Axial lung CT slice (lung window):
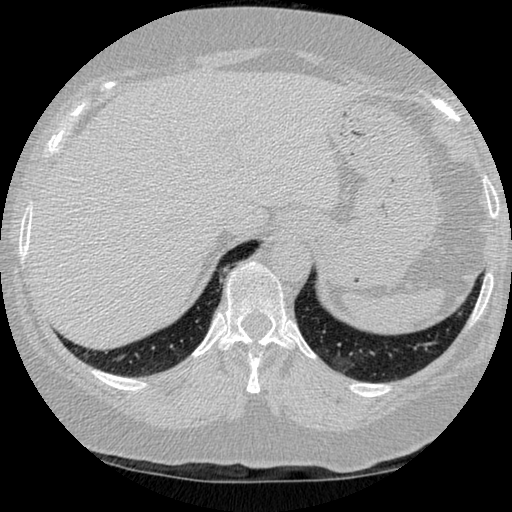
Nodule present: no